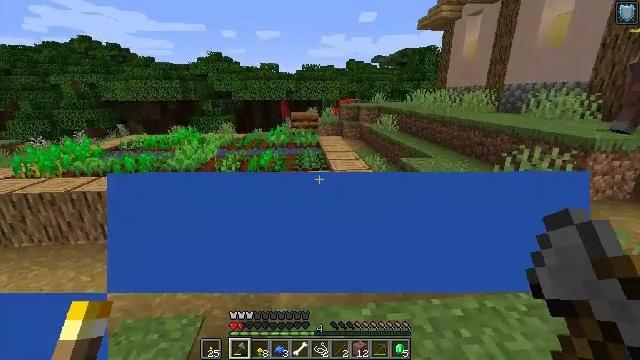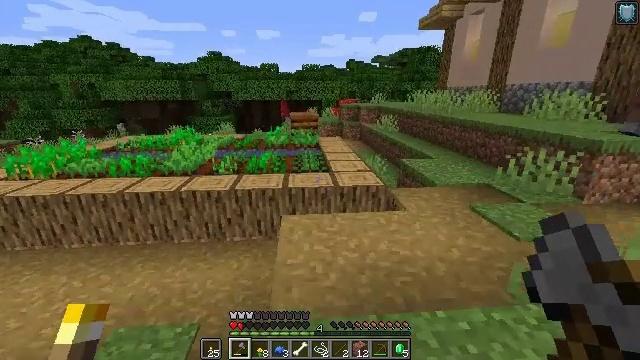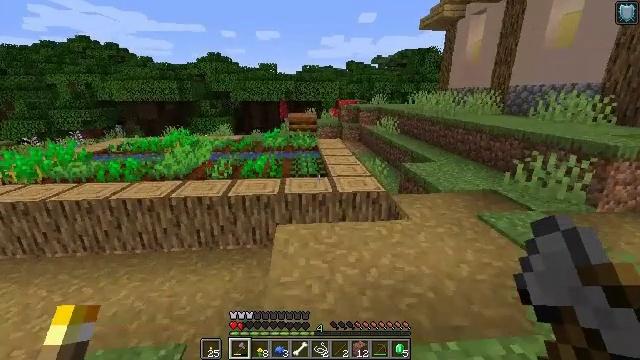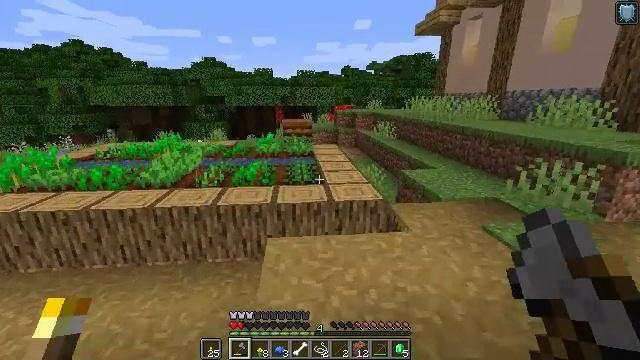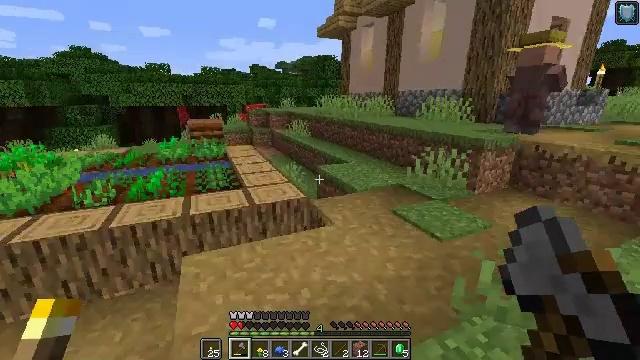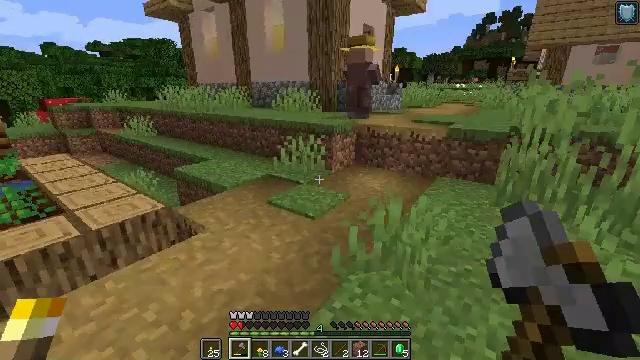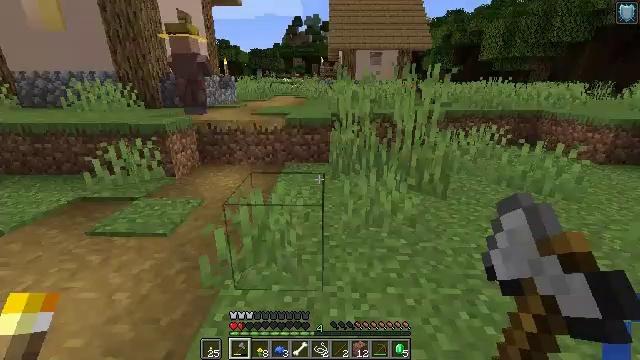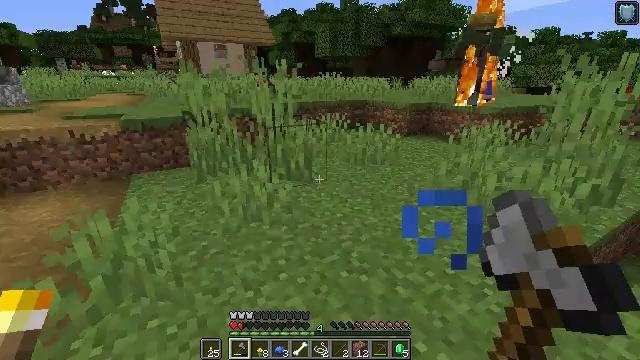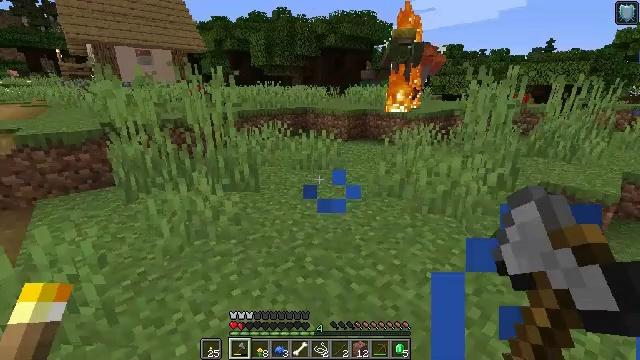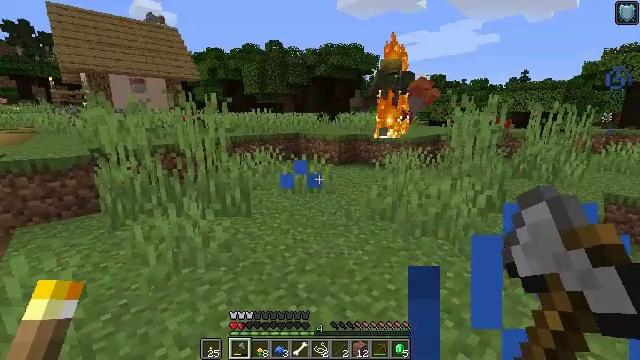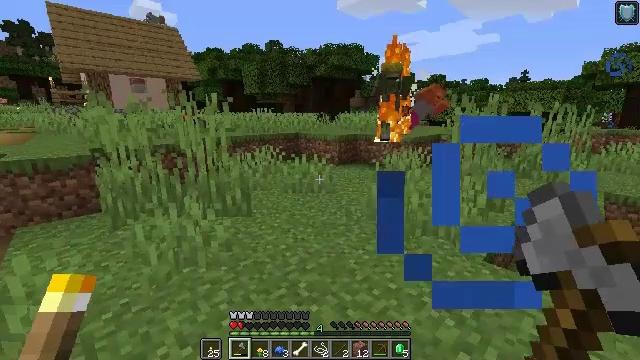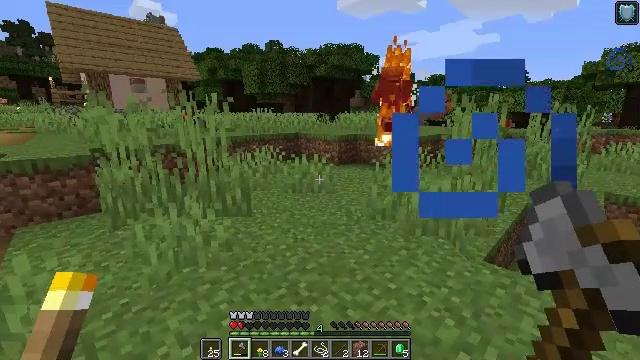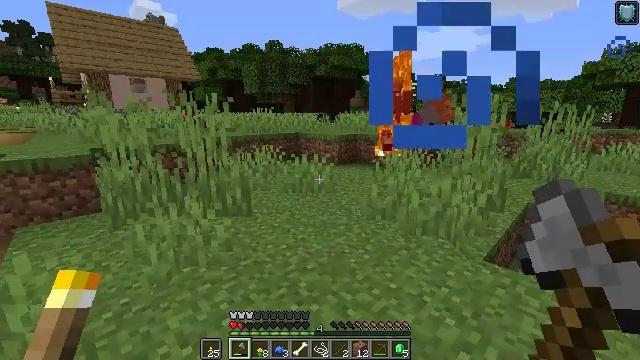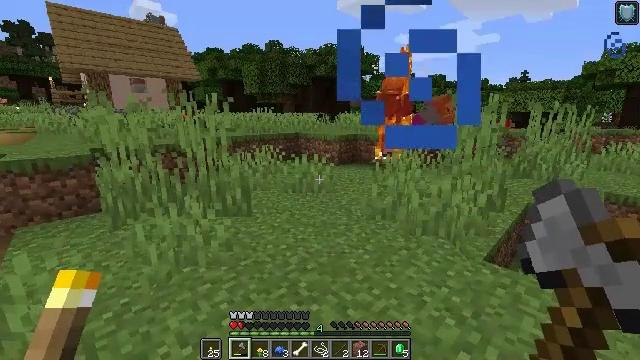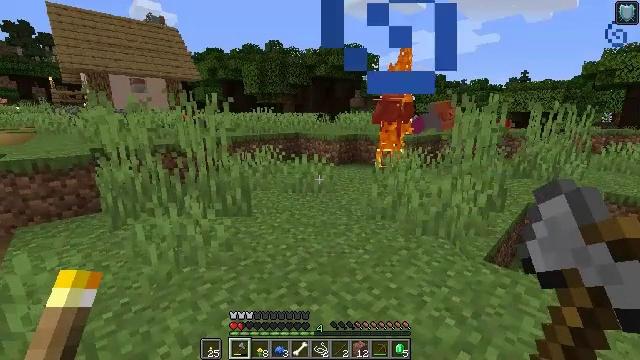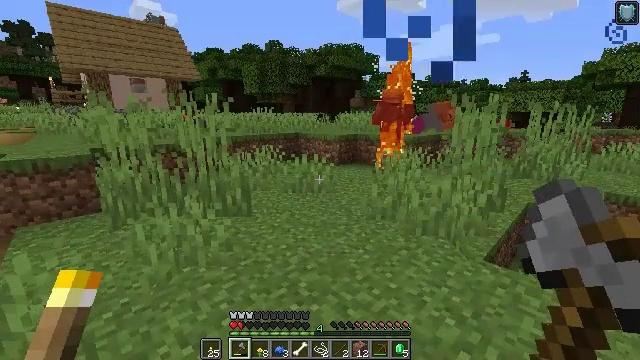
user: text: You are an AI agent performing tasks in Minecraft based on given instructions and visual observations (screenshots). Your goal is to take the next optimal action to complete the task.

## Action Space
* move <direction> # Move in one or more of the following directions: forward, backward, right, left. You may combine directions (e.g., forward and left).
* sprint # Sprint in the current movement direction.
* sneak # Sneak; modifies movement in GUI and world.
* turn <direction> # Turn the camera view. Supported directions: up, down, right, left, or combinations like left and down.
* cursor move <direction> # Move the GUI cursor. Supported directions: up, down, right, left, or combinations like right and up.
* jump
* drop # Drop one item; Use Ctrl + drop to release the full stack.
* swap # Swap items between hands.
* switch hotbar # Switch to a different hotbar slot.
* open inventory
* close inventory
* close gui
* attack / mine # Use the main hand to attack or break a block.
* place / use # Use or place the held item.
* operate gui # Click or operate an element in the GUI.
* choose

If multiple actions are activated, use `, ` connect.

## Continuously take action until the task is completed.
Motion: motion action
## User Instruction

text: Go to the crafting table and create a loom.
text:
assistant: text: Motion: move forward
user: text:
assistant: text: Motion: move forward
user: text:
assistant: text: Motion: move forward
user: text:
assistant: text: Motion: turn right
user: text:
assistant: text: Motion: turn right and down
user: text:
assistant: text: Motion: turn right and down
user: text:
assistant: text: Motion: turn right and down
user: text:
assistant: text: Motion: turn right and up
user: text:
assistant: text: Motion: turn right and up
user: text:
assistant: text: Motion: no_op
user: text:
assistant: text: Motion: no_op
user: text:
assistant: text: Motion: no_op
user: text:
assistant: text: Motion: no_op
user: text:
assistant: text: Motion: no_op
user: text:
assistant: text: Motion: no_op
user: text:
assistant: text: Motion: no_op
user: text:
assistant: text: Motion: no_op
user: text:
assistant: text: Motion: turn right
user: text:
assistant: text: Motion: turn right
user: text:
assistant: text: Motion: no_op
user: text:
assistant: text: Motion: move left
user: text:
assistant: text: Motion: move left
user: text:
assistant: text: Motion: move left
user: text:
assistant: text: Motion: move left
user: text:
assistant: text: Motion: move left
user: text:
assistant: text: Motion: move left
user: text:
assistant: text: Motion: move left
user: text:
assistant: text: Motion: no_op
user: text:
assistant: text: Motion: no_op
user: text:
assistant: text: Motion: no_op